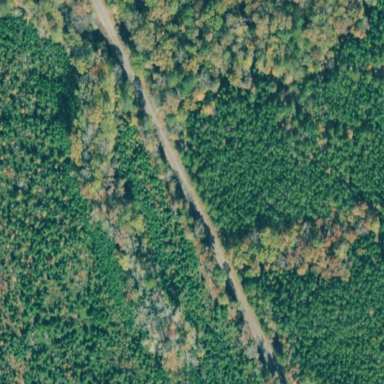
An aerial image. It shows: Beautiful woodland area.